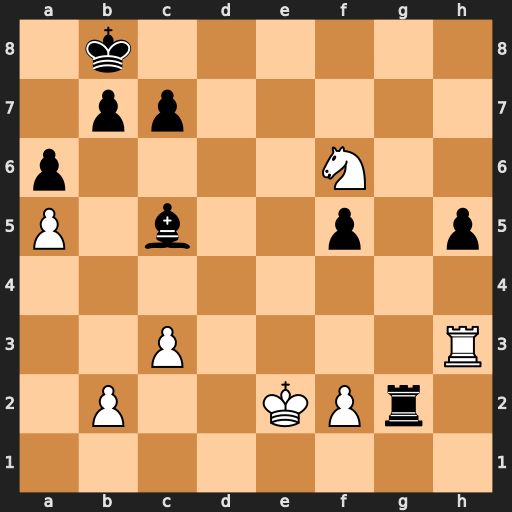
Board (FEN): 1k6/1pp5/p4N2/P1b2p1p/8/2P4R/1P2KPr1/8
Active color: w
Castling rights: -
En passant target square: -
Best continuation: Nd7+ Ka7 Nxc5